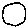
Label: circle